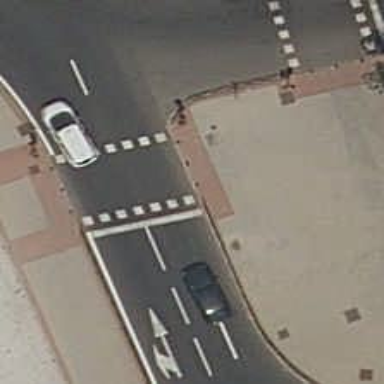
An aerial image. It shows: Crossing with traffic signals.